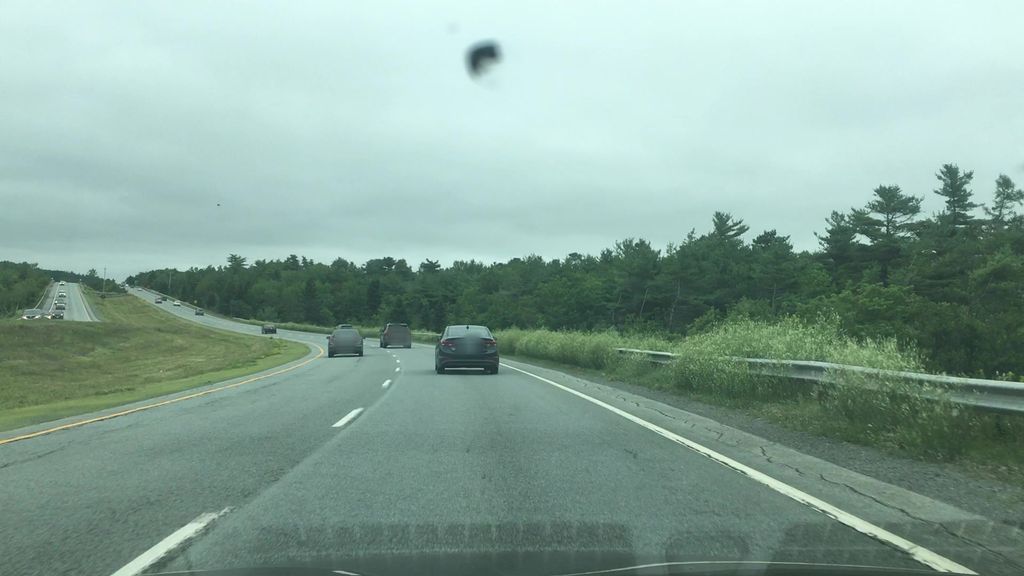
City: halifax